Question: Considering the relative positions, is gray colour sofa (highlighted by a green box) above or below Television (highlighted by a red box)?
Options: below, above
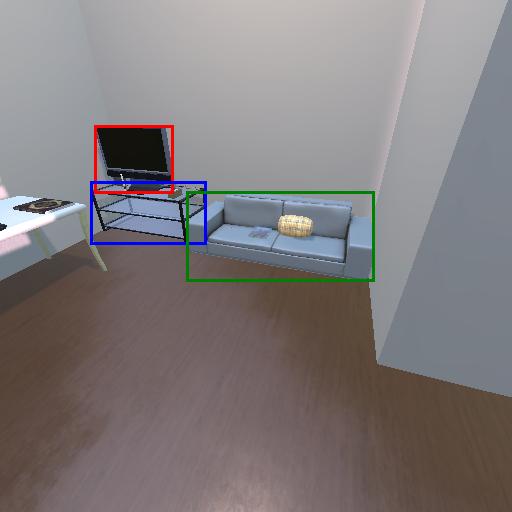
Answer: below